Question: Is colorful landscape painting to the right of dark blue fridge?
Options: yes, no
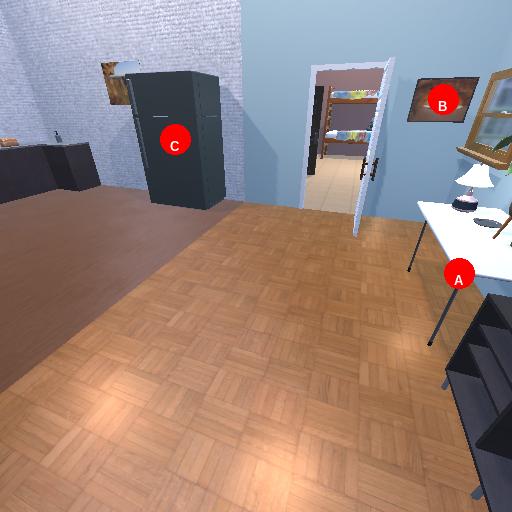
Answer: yes